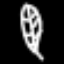
Label: leaf